Question: The current project I am working on builds a page's javascript code based on some conditions. All the code works but when I go to the Developer Tools to see it, it is not showing. Or more like it is truncated and 3 dots added at the end.

It seems to be a change with the recent update. It is extremely annoying to not be able to see everything. Does anyone know how to make it show everything? If it helps, I'm working on a mac. Thanks.
Chrome Version 42.0.2311.152 (64-bit)
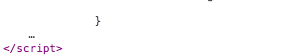
Answer: If you right click on the '<script>' tag and select "Edit as HTML", you'll be able to access the whole script, without the hyphenation.